Field crop: maize
Growth stage: 2
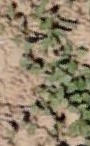
Species: convolvulus